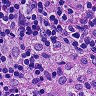
Metastatic tissue present: no